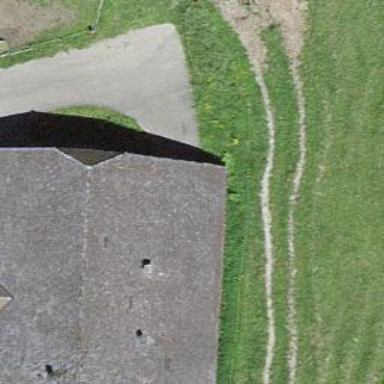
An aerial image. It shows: Farm building.